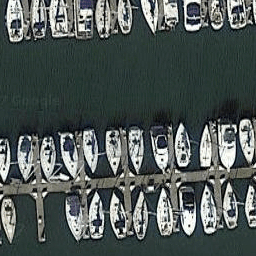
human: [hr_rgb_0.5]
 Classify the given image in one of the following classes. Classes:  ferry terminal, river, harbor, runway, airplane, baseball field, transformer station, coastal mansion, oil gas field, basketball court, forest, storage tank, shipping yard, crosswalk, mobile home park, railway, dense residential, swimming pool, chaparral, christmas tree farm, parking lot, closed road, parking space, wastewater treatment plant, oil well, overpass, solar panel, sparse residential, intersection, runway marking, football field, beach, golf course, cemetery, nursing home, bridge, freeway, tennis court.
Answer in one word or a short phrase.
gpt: harbor